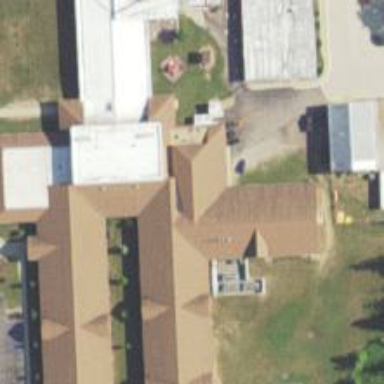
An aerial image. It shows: School building.